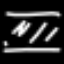
Label: hourglass